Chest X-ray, PA view. Patient: 6 years old, sex F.
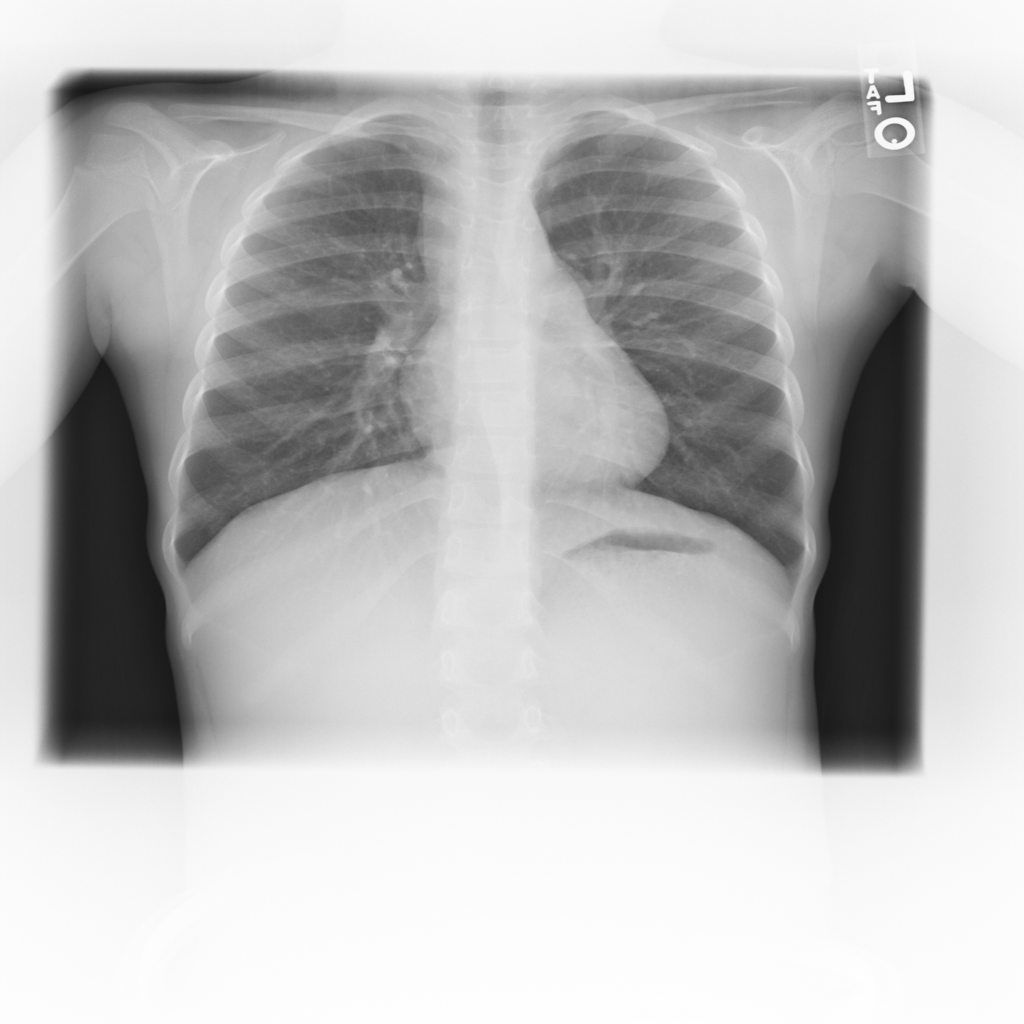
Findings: No Finding